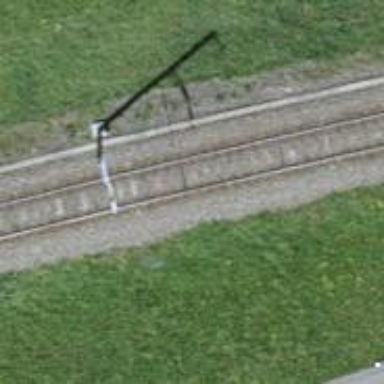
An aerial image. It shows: Single railway track with electrified contact line.